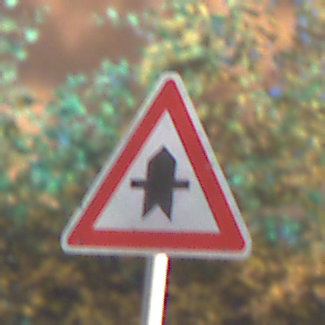
Verkehrszeichen: Vorfahrt
Umgebung: Outdoor, Urban
Tageszeit: Night
Wetter: PartlyCloudy
Licht: Artificial
Jahreszeit: NotSpecified
Kontrast: HighContrast